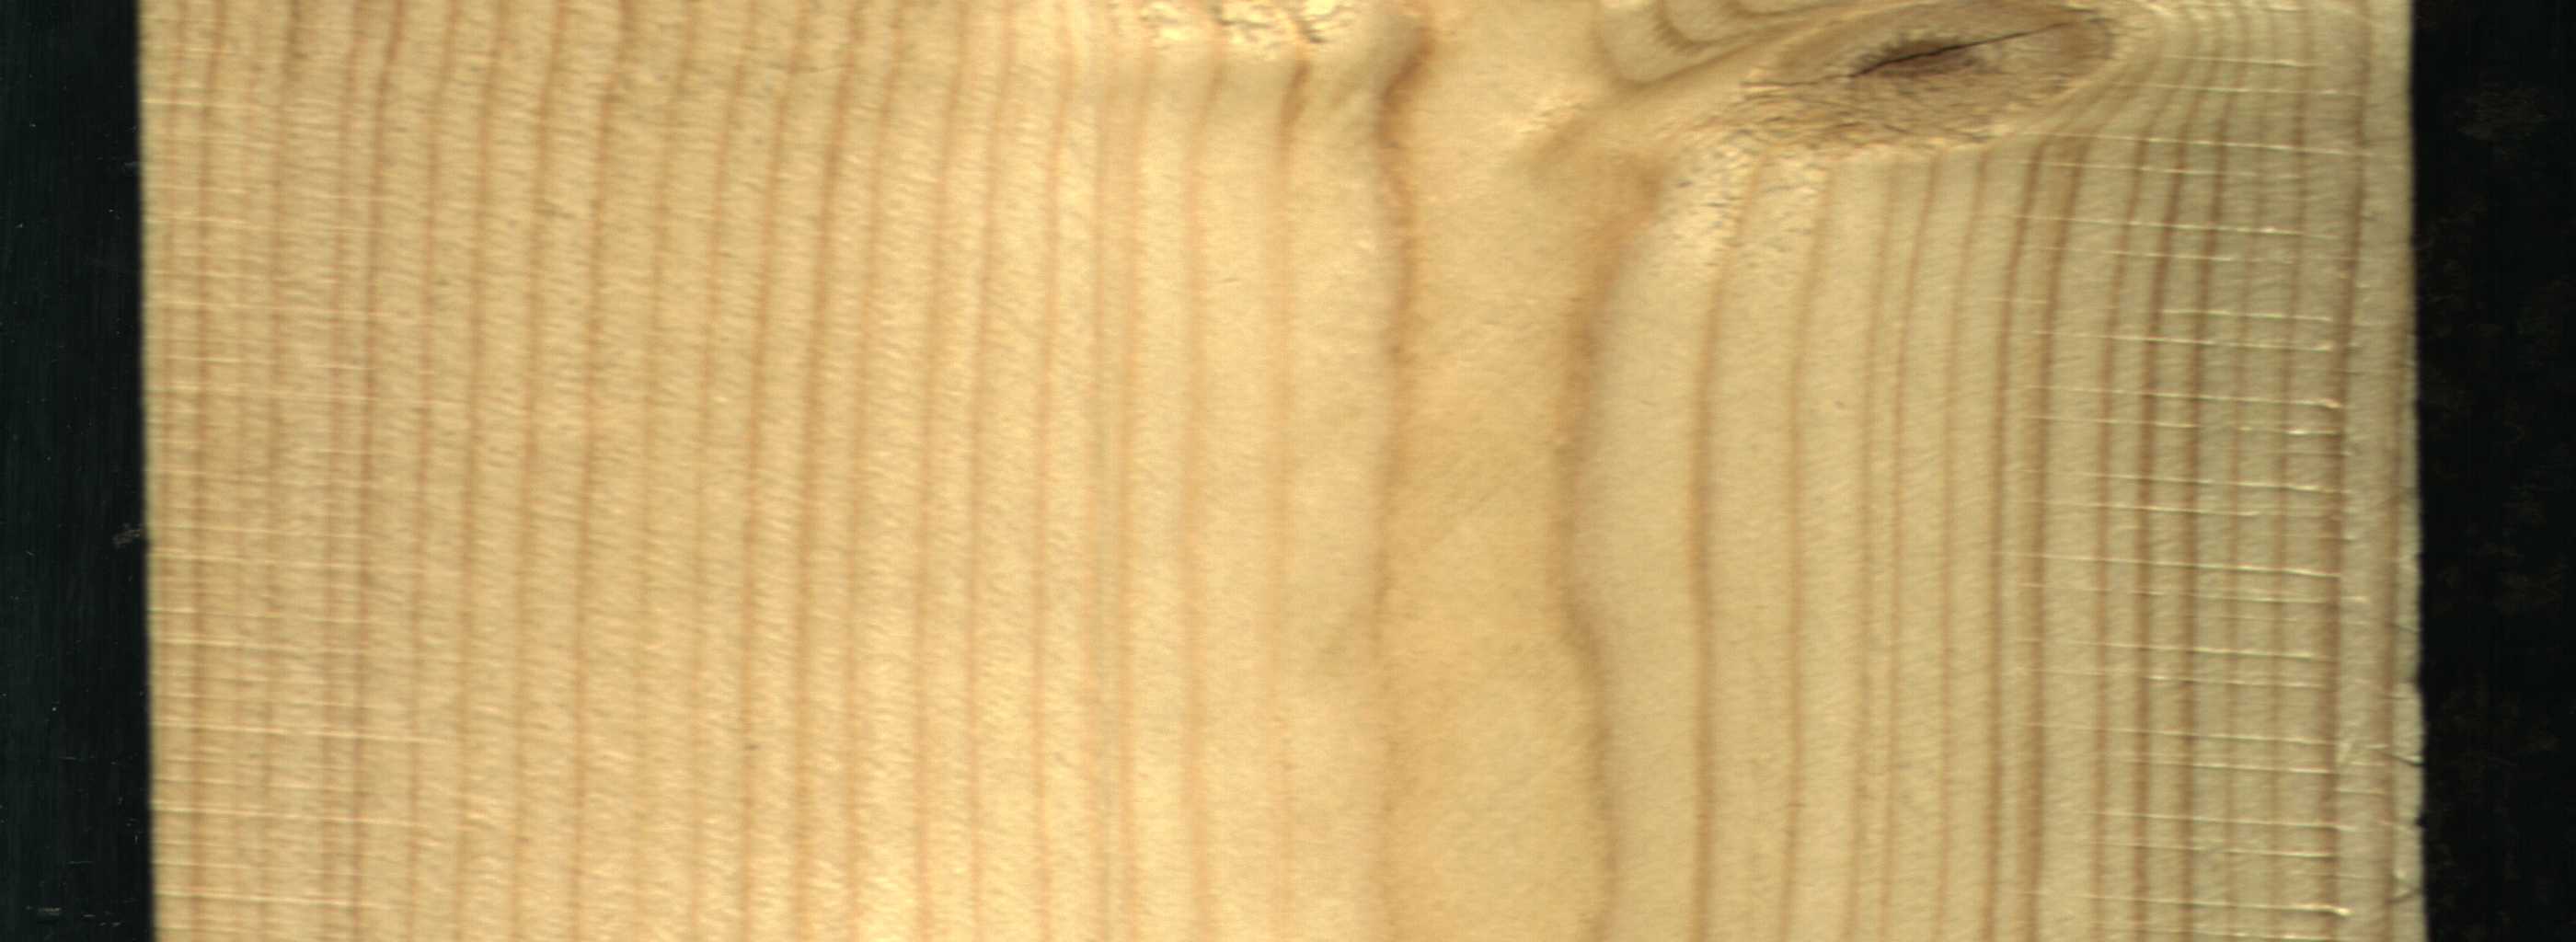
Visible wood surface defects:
knot_with_crack